Current action and preconditions to check: trajectory_clear

Your task: For each precondition in the list above, predict whether it will hold at this action.

Consider the current scene as observed from the mobile robot's camera, and analyze the predicted future states of all dynamic agents (e.g., people, animals, vehicles, or any moving entities) within the NEXT SECOND.

IMPORTANT: Only answer "very likely" if you are absolutely certain—based on strong, clear evidence—that a dynamic agent will violate the precondition in the predicted future state. Do NOT answer "very likely" for unlikely, ambiguous, or low-probability risks.

Ask yourself for each precondition: Is there a high probability, with clear and convincing evidence, that the predicted future states of any dynamic agent will interfere with the predicted future state of the currently executing action within the NEXT SECOND, causing that precondition to fail?

Assess the risk level based on these predictions. Use "likely" or "very likely" if motions create a clear risk of interference.

Use "neutral" or "improbable" if agents are nearby but their predicted paths are clearly diverging or non-conflicting.

Failure Risk Categories: "very improbable", "improbable", "neutral", "likely", "very likely"

Answer Format: Output ONLY the probability_of_failure value from these categories: "very improbable", "improbable", "neutral", "likely", "very likely"

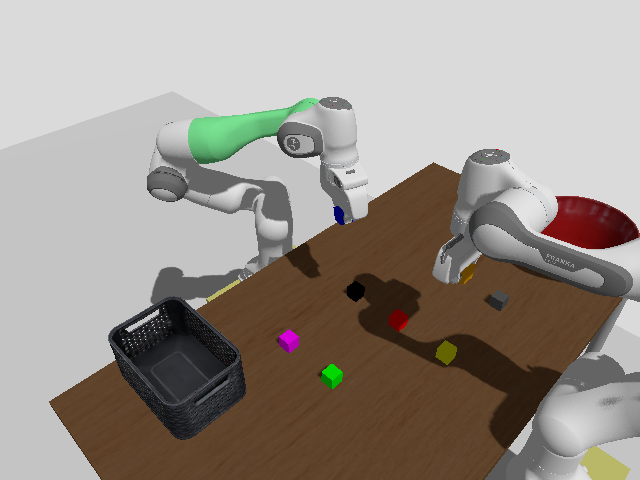

Answer: very improbable